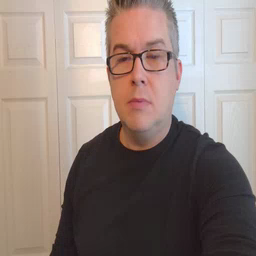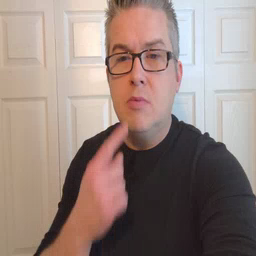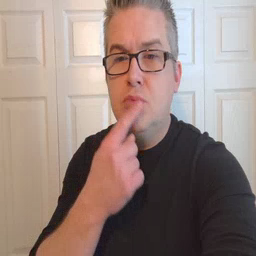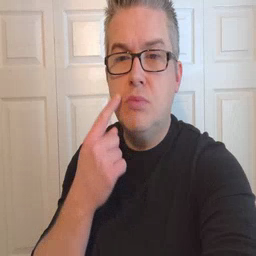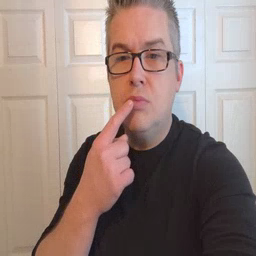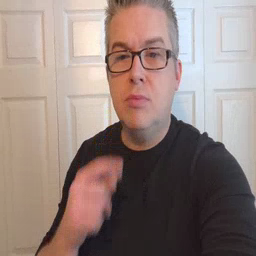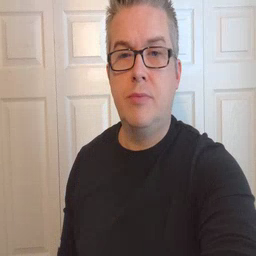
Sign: lips